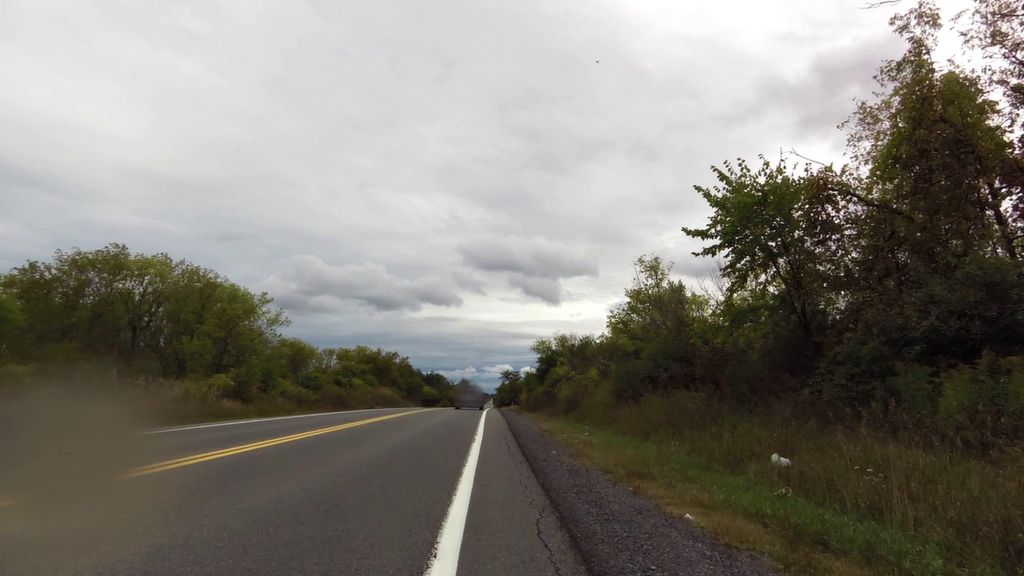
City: ottawa-gatineau